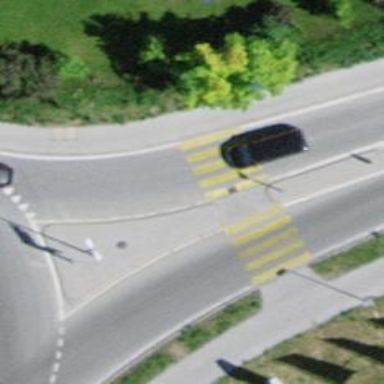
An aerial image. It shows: Uncontrolled zebra crossing with pedestrian island.